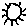
Label: sun